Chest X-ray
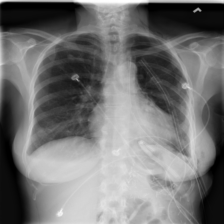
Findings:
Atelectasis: negative
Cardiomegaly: negative
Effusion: negative
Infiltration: negative
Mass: negative
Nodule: positive
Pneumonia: negative
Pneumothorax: positive
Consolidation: negative
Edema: negative
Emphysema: negative
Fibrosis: negative
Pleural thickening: negative
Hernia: negative